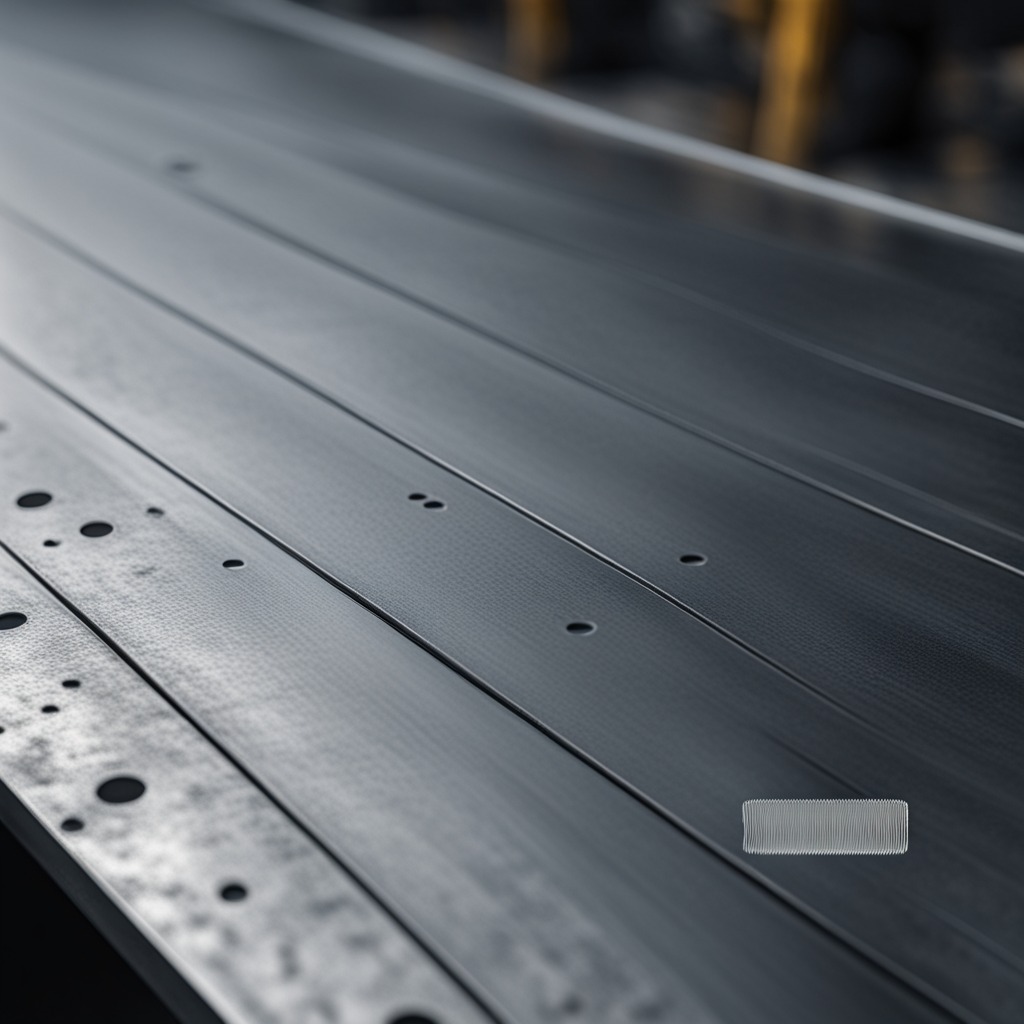
A coiled metal spring lies on the cold steel table in a mining workshop gritty textures.